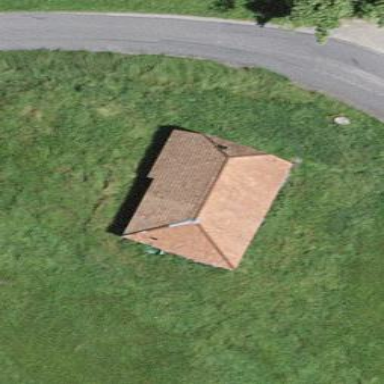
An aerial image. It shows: Rural barn.